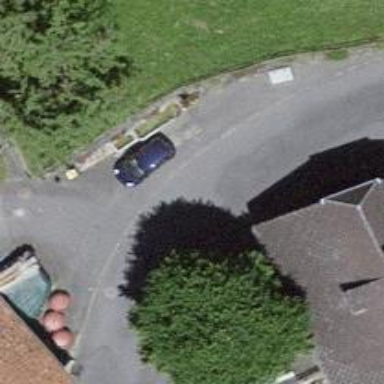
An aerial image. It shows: Post box is visible.